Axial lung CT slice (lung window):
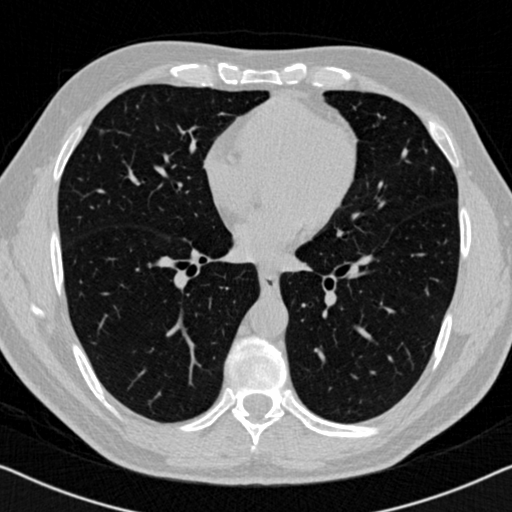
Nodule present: no